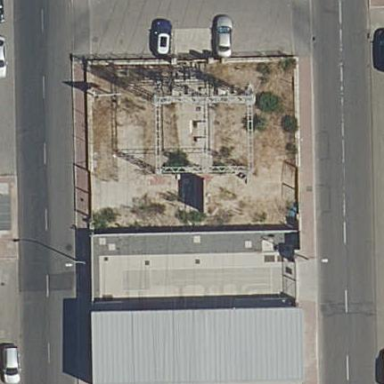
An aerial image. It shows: Outdoor substation for power distribution.